Interaction volume radius: 10 \u00c5
Interaction volume height: 10 \u00c5
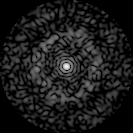
Disorder parameter: 0.8133